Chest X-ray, AP view. Patient: 54 years old, sex M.
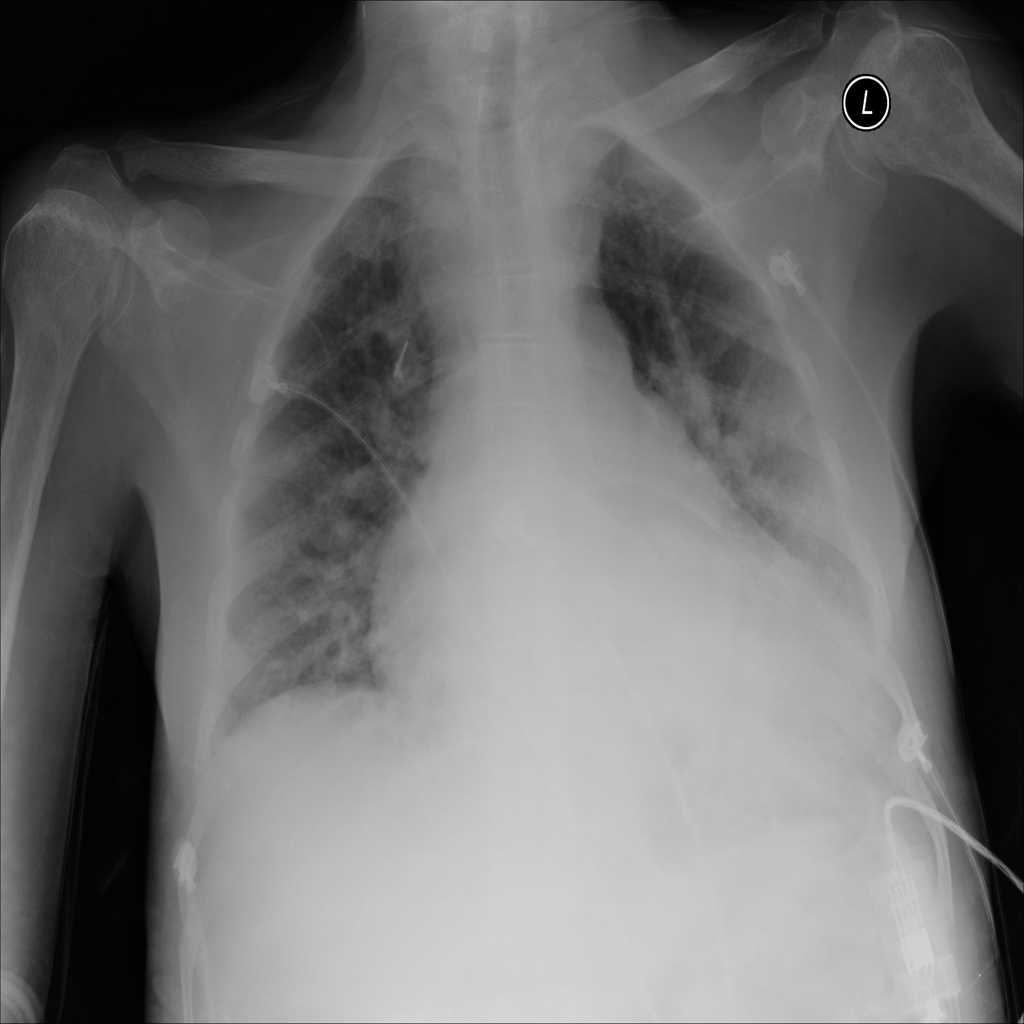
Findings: Cardiomegaly, Infiltration